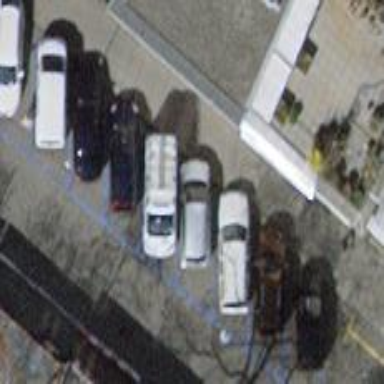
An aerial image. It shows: Parking lane.